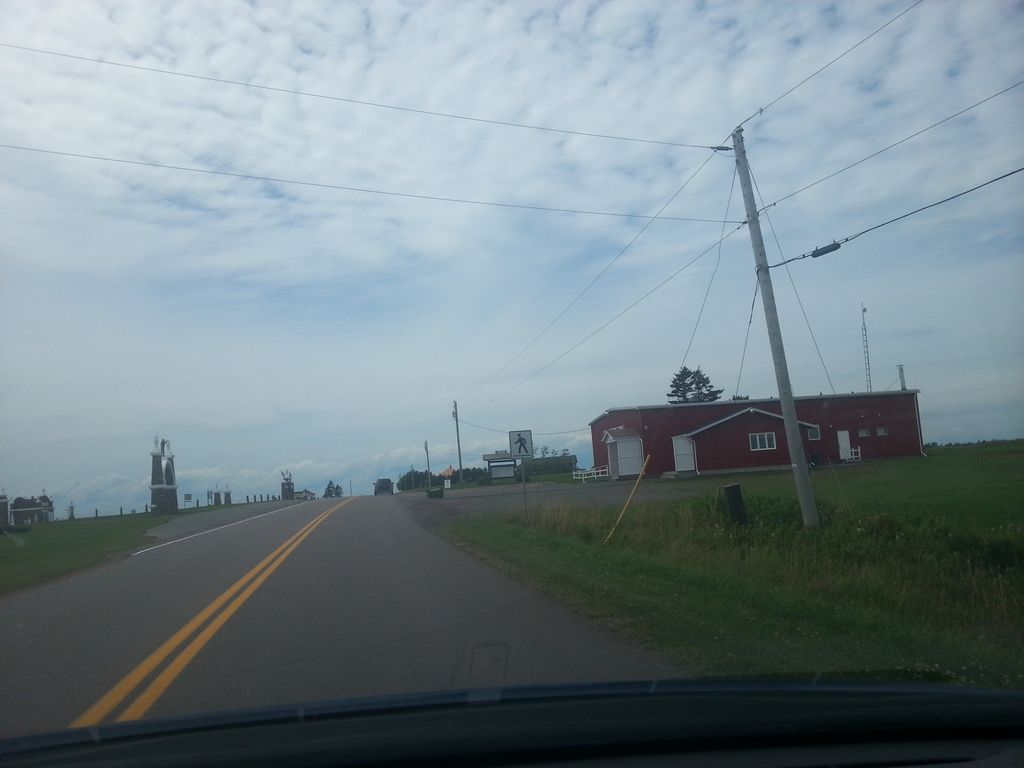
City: charlottetown